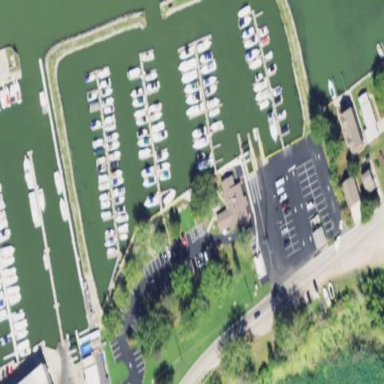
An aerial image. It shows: Marina on leisure land.